Question: In my application, the user can upload a video directly to my youtube channel to make it public.

- -
And here is how I implemented it:
1. Created a new project: https://console.developers.google.com/project
2. Enabled YouTube Data API v3:
3. Created a Key for server applications:
4. Here's my java code: YouTube youtube = new YouTube.Builder(HTTP_TRANSPORT, JSON_FACTORY, new HttpRequestInitializer() {
@Override
public void initialize(HttpRequest httpRequest) throws IOException {
}
})//
.setYouTubeRequestInitializer(new YouTubeRequestInitializer("XXXX"))//same as above
.setApplicationName("Some Name")//is it important?
.build();
The rest of the java code is the same as the <URL>
But I can't get this to work, and I'm getting:
'''
GoogleJsonResponseException code:
com.google.api.client.googleapis.json.GoogleJsonResponseException: 401 Unauthorized
'''
Any idea why? What Can I check?
Is the API KEY sufficient here ?
Thank you
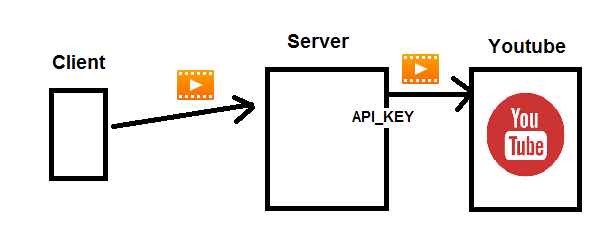
Answer: You need a full OAuth for this, also use as installed application rather server application. And user has to go through OAuth2. Service accounts are not supported in Data API v3.
More info:<URL>
You can check Java samples here: <URL>